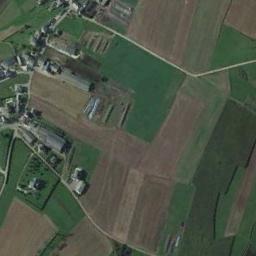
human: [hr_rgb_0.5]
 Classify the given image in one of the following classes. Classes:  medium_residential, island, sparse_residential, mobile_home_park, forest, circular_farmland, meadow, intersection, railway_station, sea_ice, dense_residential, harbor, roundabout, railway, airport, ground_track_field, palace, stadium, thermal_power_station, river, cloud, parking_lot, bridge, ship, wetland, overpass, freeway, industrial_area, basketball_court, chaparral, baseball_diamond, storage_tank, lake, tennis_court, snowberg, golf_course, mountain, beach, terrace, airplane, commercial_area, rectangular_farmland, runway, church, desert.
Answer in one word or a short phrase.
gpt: rectangular_farmland